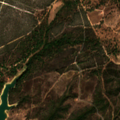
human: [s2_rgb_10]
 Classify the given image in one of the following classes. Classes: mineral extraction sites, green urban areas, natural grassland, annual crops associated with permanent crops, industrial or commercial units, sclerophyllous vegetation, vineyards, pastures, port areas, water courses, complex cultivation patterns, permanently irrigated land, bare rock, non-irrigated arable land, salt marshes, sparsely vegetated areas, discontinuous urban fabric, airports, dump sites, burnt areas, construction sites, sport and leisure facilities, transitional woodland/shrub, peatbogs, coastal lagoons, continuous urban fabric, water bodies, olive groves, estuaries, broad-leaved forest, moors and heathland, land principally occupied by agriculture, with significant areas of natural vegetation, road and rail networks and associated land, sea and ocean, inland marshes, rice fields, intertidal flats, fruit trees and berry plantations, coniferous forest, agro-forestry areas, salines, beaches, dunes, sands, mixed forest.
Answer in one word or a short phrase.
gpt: non-irrigated arable land, broad-leaved forest, transitional woodland/shrub, water bodies